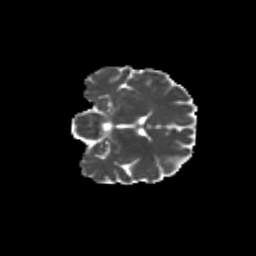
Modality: MD
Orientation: coronal
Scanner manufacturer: siemens
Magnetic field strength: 3 T
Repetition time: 9.2 s
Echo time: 0.084 s